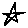
Label: star